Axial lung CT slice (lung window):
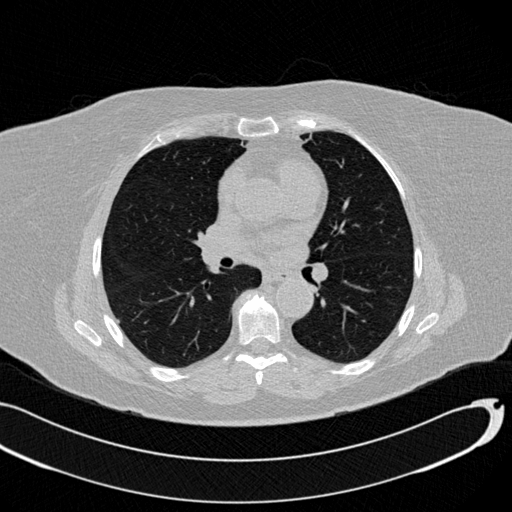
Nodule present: no